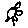
Label: flower